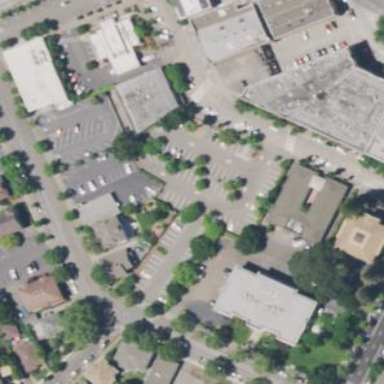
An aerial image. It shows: Commercial area.